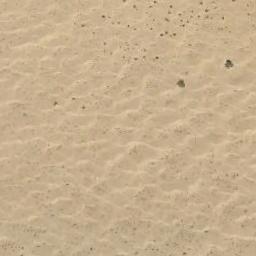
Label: desert